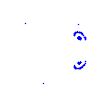
Particle: kaon